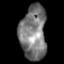
Tissue: skin
Cell type: Epithelial cells
Senescence score: 0.2588
Nuclear area (px): 1402
Mean DAPI intensity: 121.583